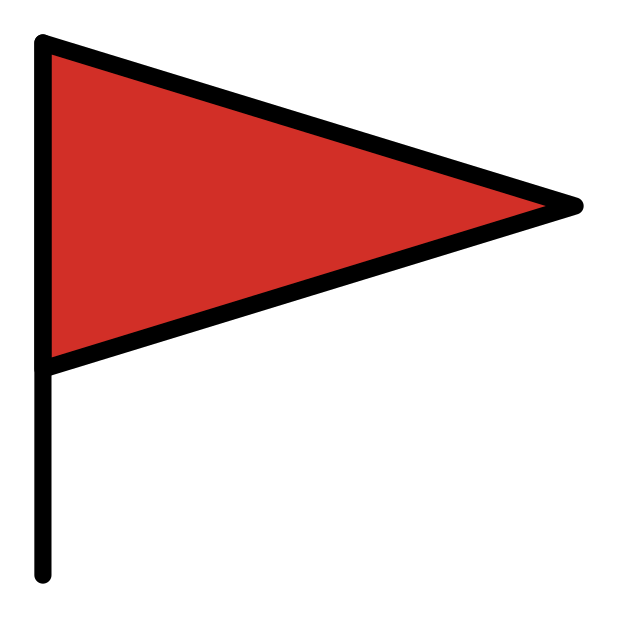
Emoji: 🚩
Name: triangular flag on post
Unicode: 0x1f6a9